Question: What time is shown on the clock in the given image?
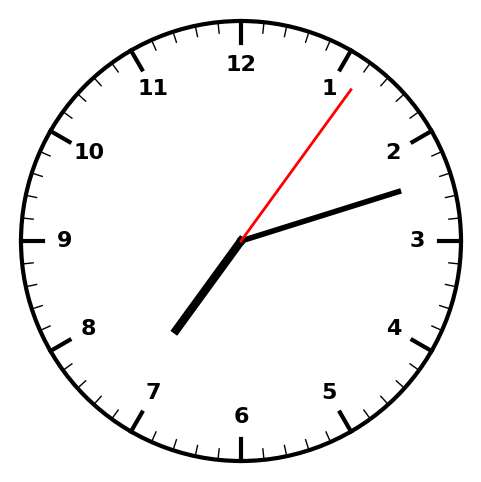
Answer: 07:12:06